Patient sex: M
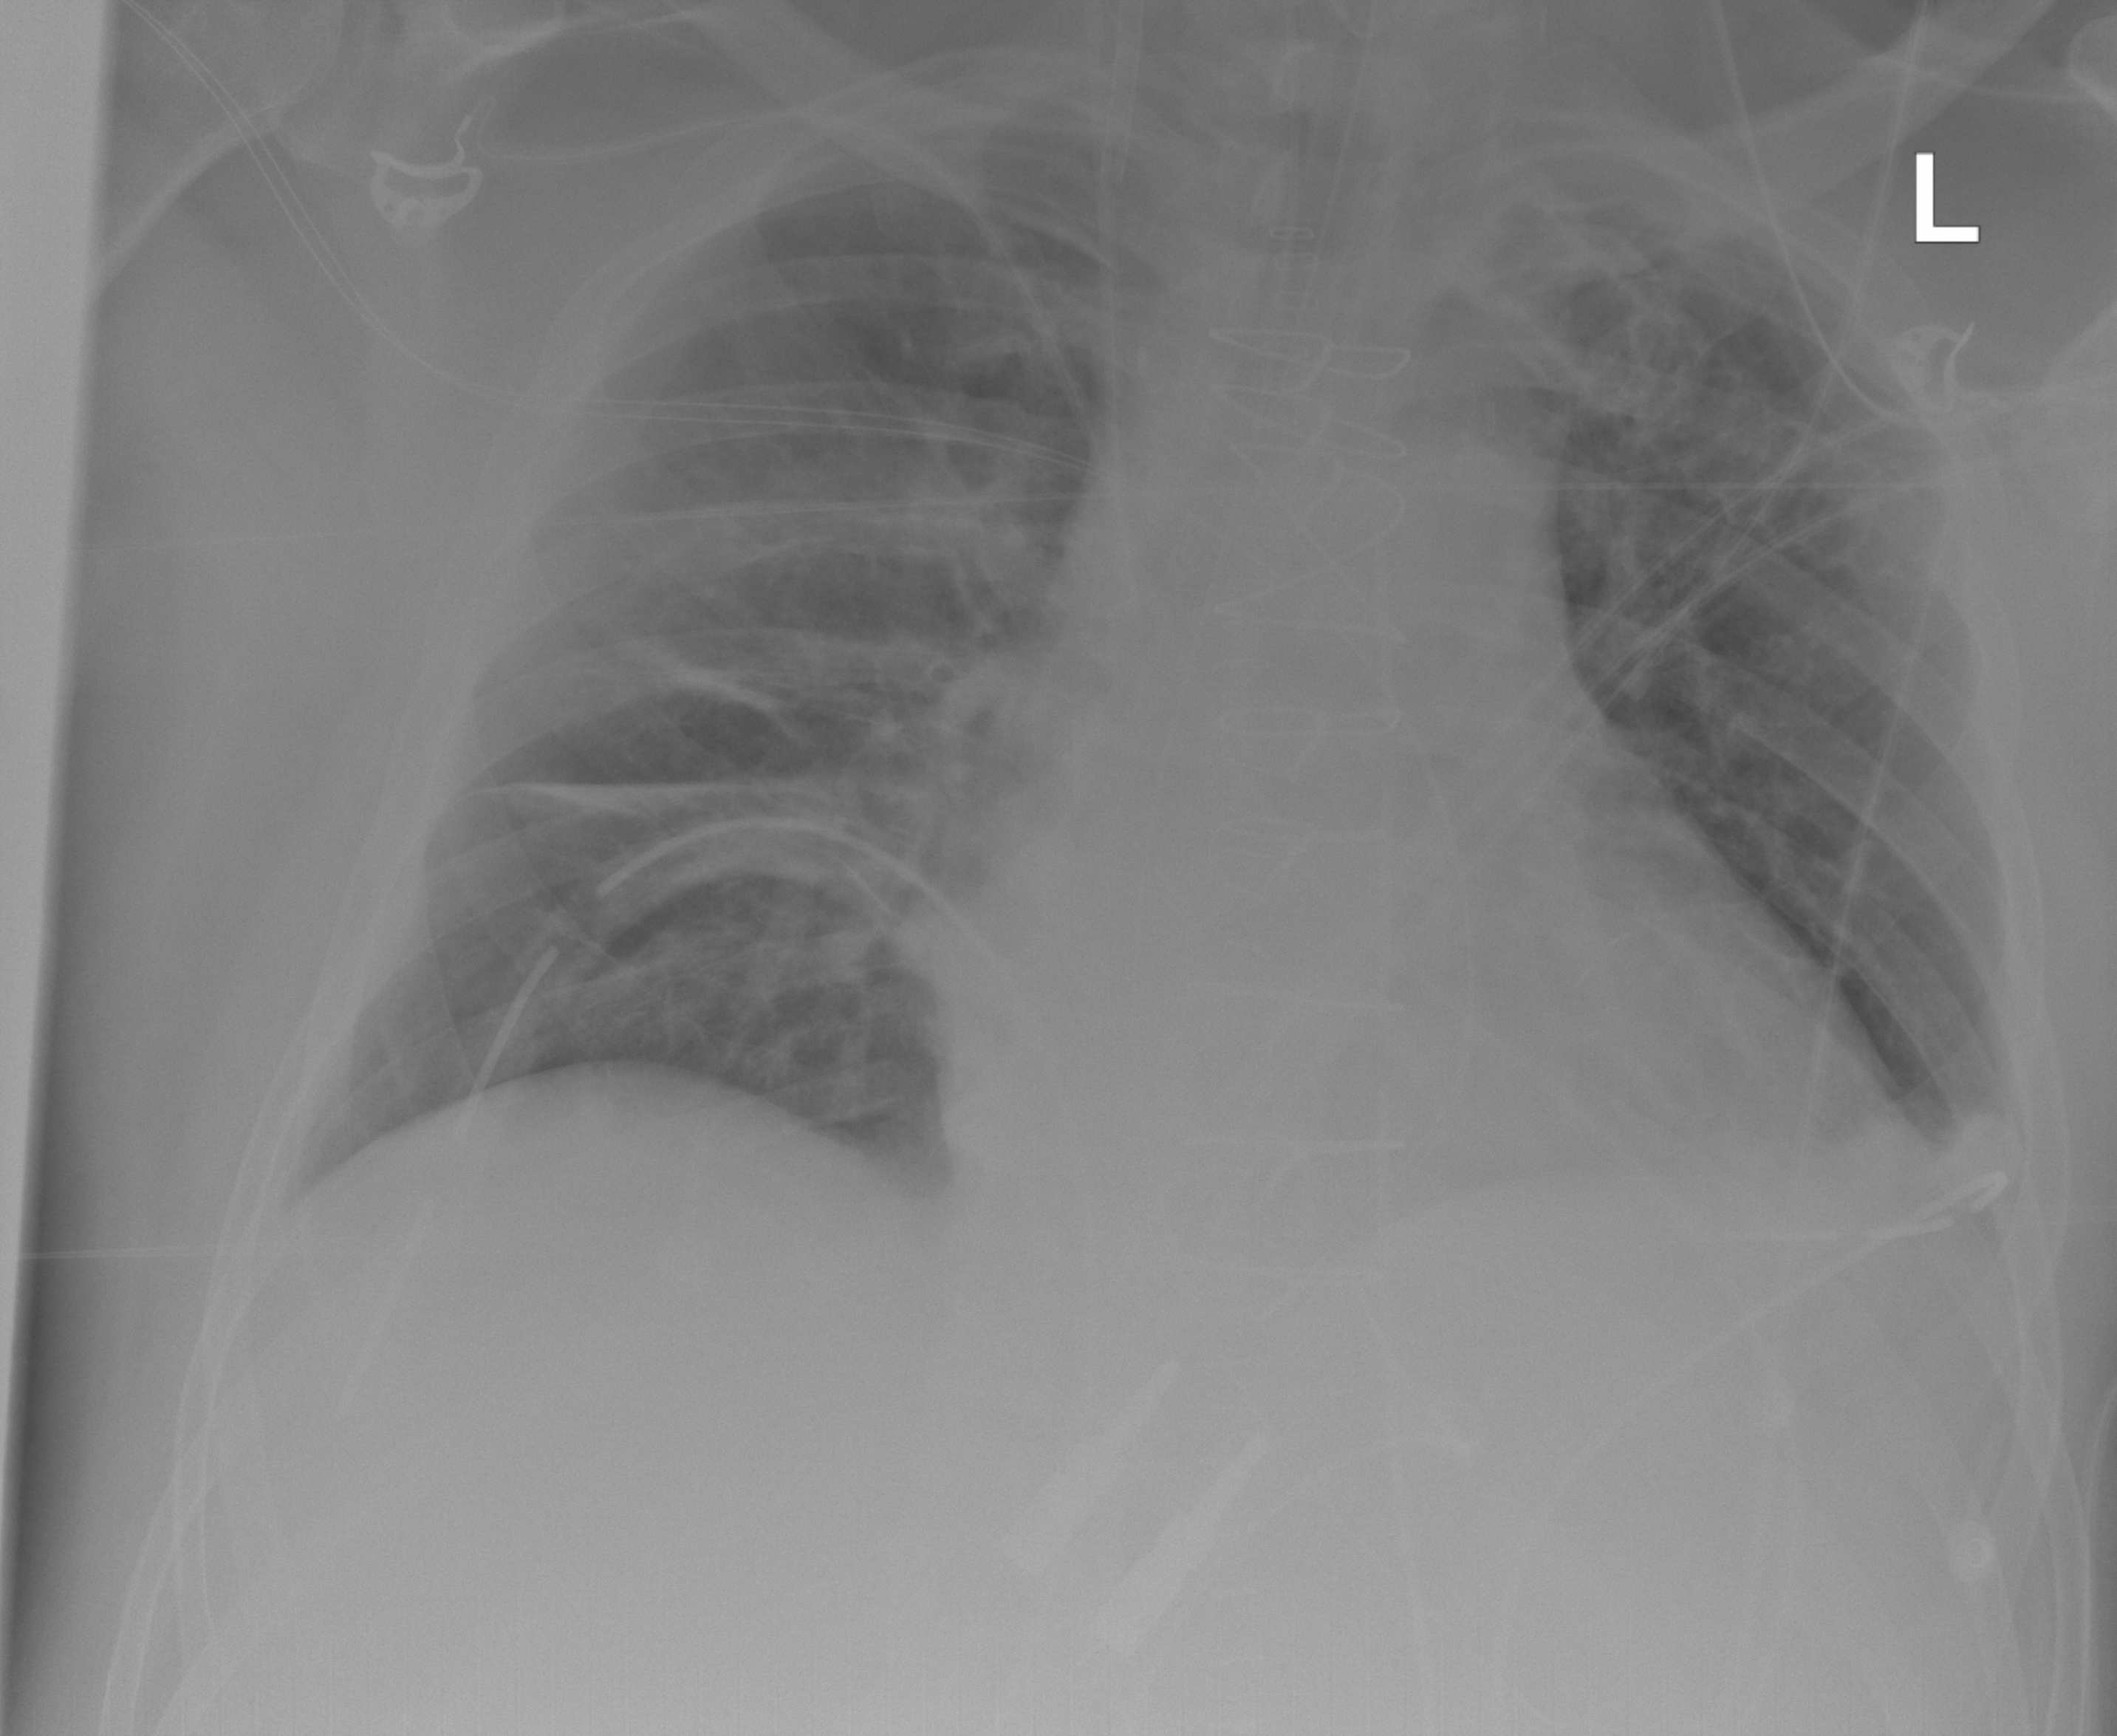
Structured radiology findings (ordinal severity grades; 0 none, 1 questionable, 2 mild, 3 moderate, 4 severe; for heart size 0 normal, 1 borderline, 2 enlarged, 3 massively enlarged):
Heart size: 1
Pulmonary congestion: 0
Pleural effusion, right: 0
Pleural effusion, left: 0
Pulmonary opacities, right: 0
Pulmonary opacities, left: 0
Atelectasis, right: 3
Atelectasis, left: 0